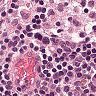
Metastatic tissue present: no